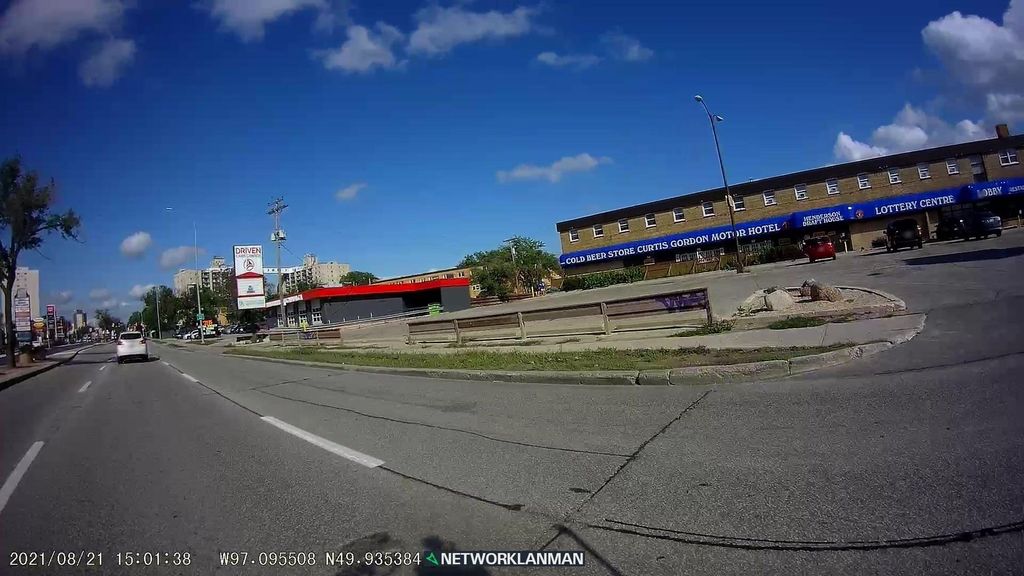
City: winnipeg